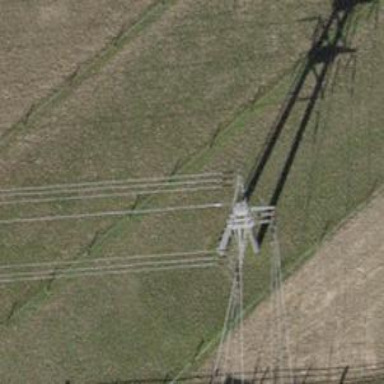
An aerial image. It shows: Power line is depicted.